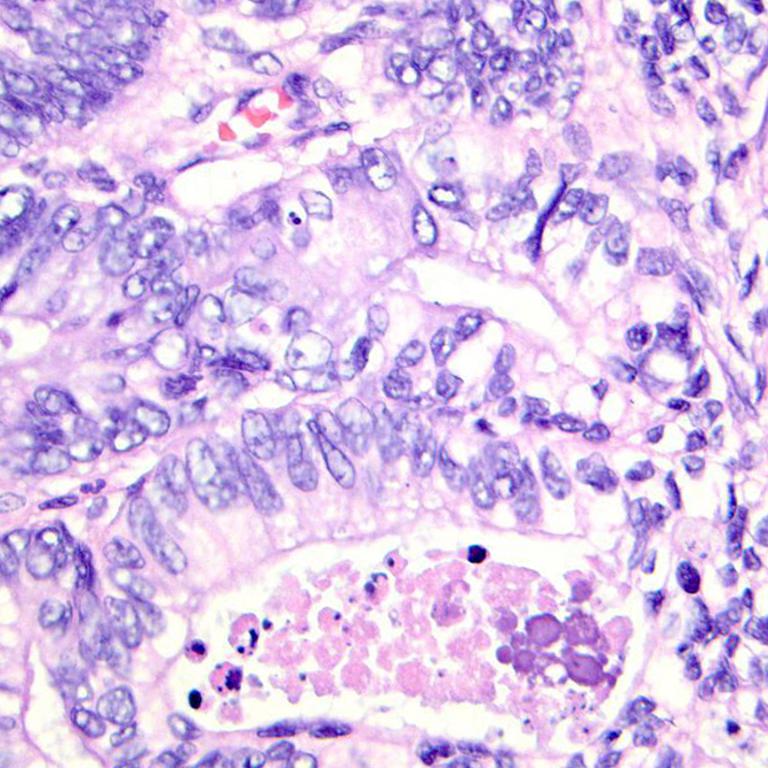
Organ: colon
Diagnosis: adenocarcinomas